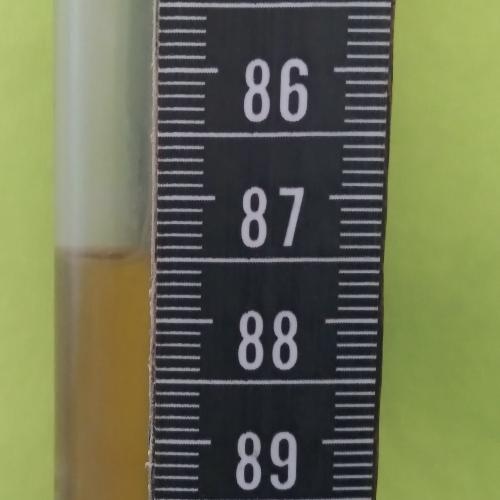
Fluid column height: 87.5 cm